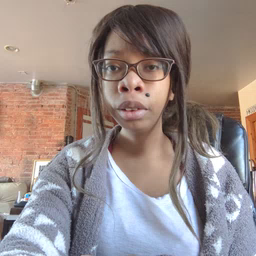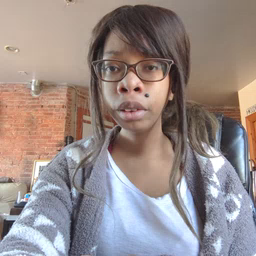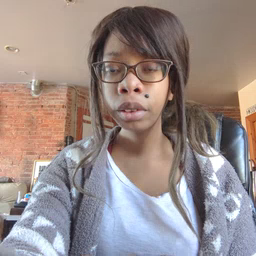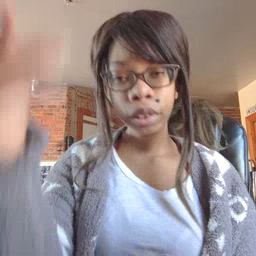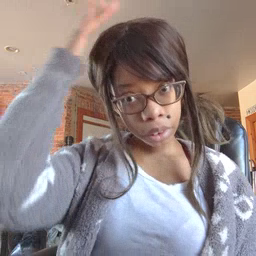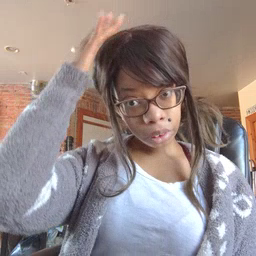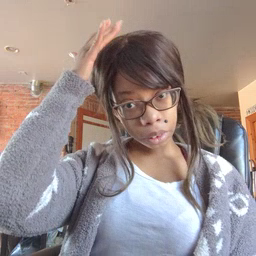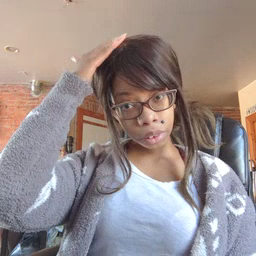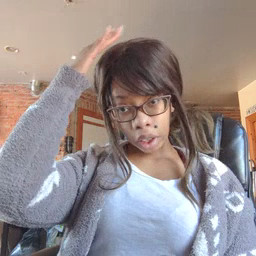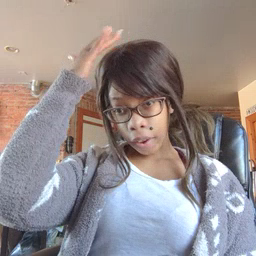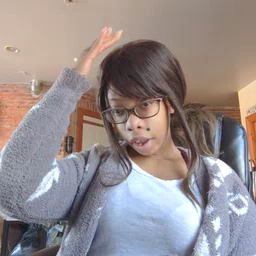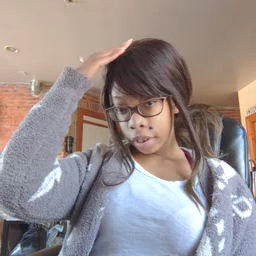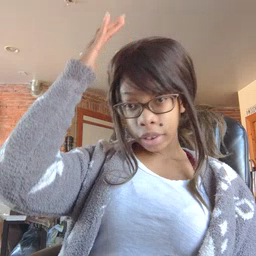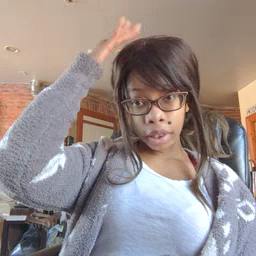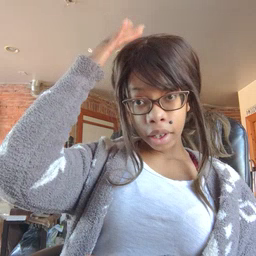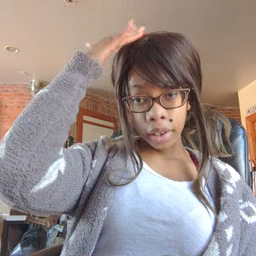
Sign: hat